RGB frame:
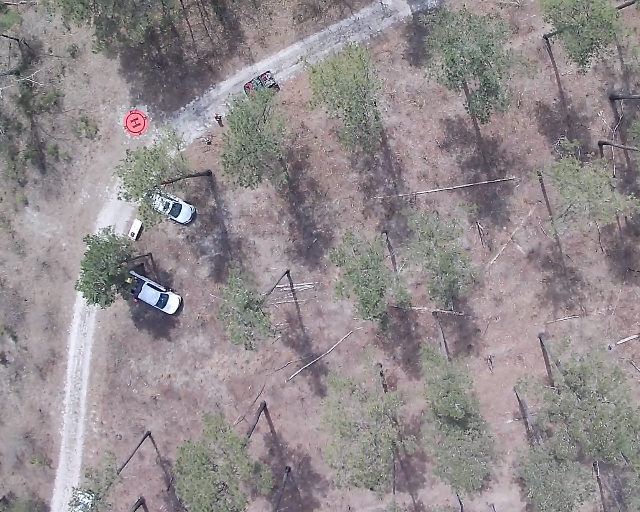
Thermal frame:
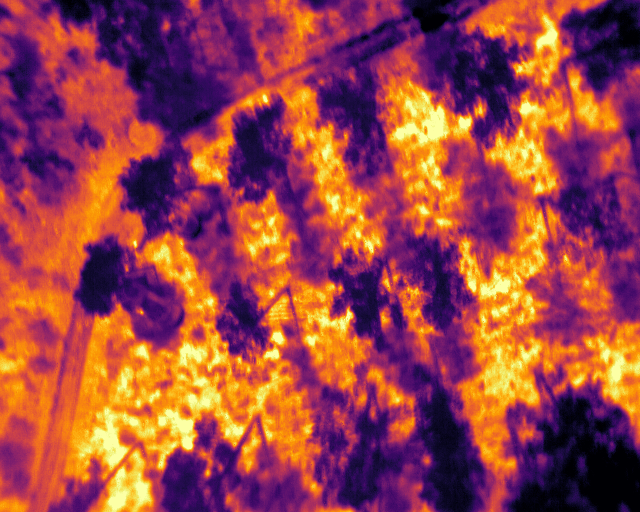
Captured: 2026-02-26 02:27:27
Pixels at or above 80 °C: 0 (fraction of frame: 0)